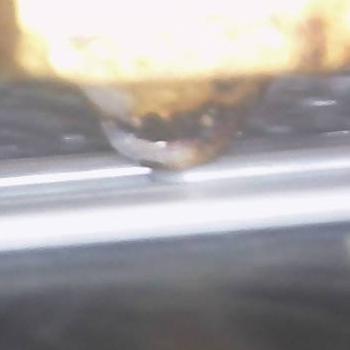
Flow rate: 149%